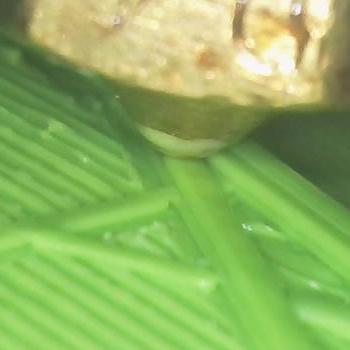
Flow rate: 141%